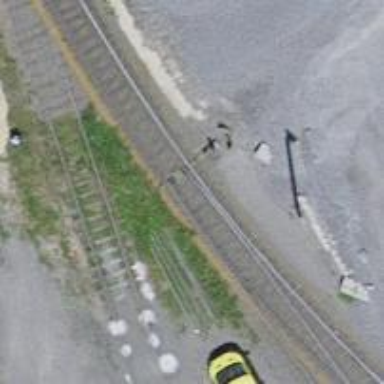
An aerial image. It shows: Railway switch.